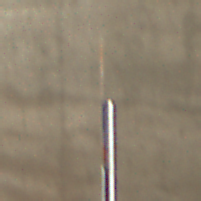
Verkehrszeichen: Geschwindigkeit110
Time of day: Midday
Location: Roofed (Tunnel)
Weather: NotSpecified
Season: NotSpecified
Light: Natural